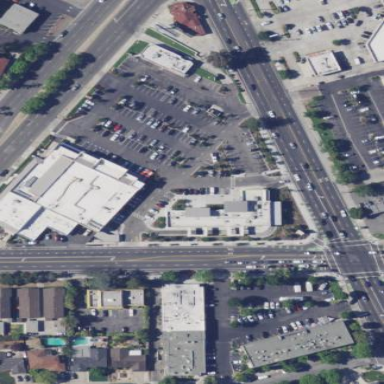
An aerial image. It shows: Supermarket located in building.